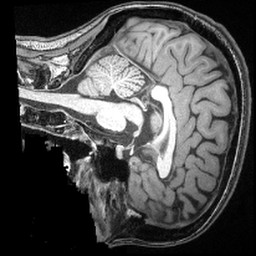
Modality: T1w
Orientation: sagittal
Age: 31
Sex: female
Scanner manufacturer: siemens
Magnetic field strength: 3 T
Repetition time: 2.4 s
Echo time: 0.00374 s